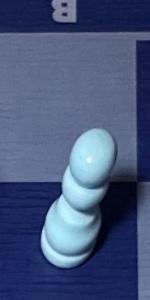
Label: Pawn_White